Question: I am using jQuery UI Tabs...
## Double click on tab name text to rename
Eg: On Double Click of "" Tab, should be visible with the label inside says() "" and can be changed to other name i.e. "". As soon as I hit button, this tab name should be changed to ""....
---
## FIDDLE
---
>
'''
<div id="my-tabs">
<ul>
<li><a href="#Home-1">Home 1</a></li>
<li><a href="#Home-2">Home 2</a></li>
<li><a href="#Home-3">Home 3</a></li>
</ul>
<div id="Home-1">
<p>Home Content 1</p>
</div>
<div id="Home-2">
<p>Home Content 2</p>
</div>
<div id="Home-3">
<p>Home Content 3</p>
</div>
</div>
'''
>
'''
$(function() {
var tabs = $( "#my-tabs" ).tabs();
tabs.find( ".ui-tabs-nav" ).sortable({
axis: "x",
stop: function() {
tabs.tabs( "refresh" );
}
});
});
'''
>

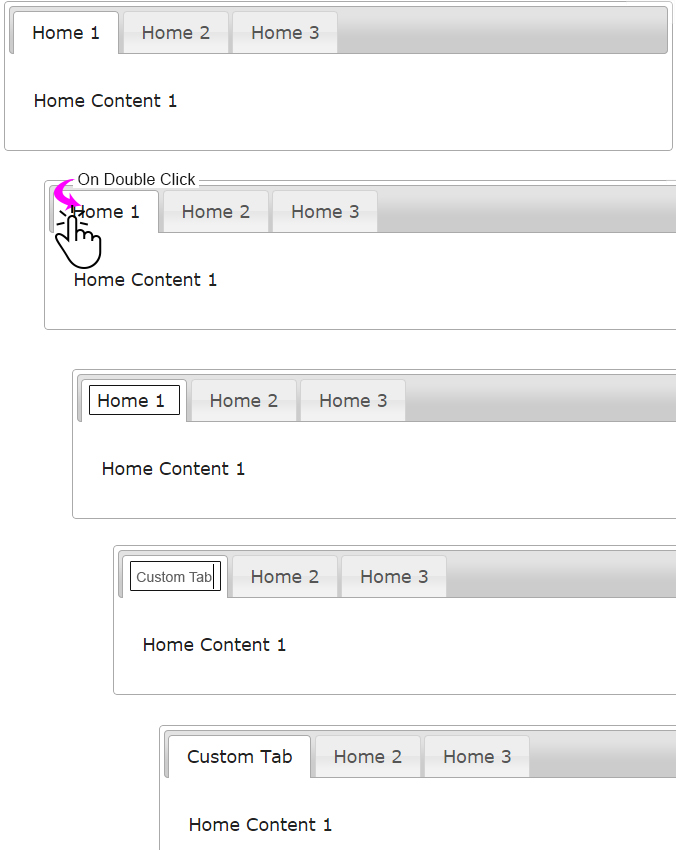
Answer: Ok Here is a workaround!!
<URL>
'''
<li class="tab"><input class="txt" type="text"/><a href="#Home-1">Home 1</a></li>
<li class="tab"><input class="txt" type="text"/><a href="#Home-2">Home 2</a></li>
<li class="tab"><input class="txt" type="text"/><a href="#Home-3">Home 3</a></li>
'''
'''
input[type=text]
{
display:none;
width:120px;
}
a
{
display:block;
}
'''
'''
$('.tab').on('dblclick',function(){
$(this).find('input').toggle().val($(this).find('a').html()).focus();
$(this).find('a').toggle();
});
$('.tab').on('blur','input',function(){
$(this).toggle();
$(this).siblings('a').toggle().html($(this).val());
});
'''
<URL>
Works for 'enter keypress', 'blur' and 'arrowkeys' wherein 'arrowkeys' when pressed during edit mode, used to force textbox to loose focus!! below is the total fix:
'''
$('.tab').on('keydown blur','input',function(e){
if(e.type=="keydown")
{
if(e.which==13)
{
$(this).toggle();
$(this).siblings('a').toggle().html($(this).val());
}
if(e.which==38 || e.which==40 || e.which==37 || e.which==39)
{
e.stopPropagation();
}
}
else
{
if($(this).css('display')=="inline-block")
{
$(this).toggle();
$(this).siblings('a').toggle().html($(this).val());
}
}
});
'''
You need to check for 'dblclick' event along with 'blur' and 'keydown' for the input as below:
<URL>
'''
$('.tab').on('keydown blur dblclick','input',function(e){
if(e.type=="keydown")
{
if(e.which==13)
{
$(this).toggle();
$(this).siblings('a').toggle().html($(this).val());
}
if(e.which==38 || e.which==40 || e.which==37 || e.which==39)
{
e.stopPropagation();
}
}
else if(e.type=="focusout")
{
if($(this).css('display')=="inline-block")
{
$(this).toggle();
$(this).siblings('a').toggle().html($(this).val());
}
}
else
{
e.stopPropagation();
}
});
'''